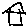
Label: house